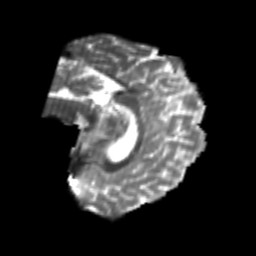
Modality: T2w
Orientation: sagittal
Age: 26
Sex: female
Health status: healthy
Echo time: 0.074 s